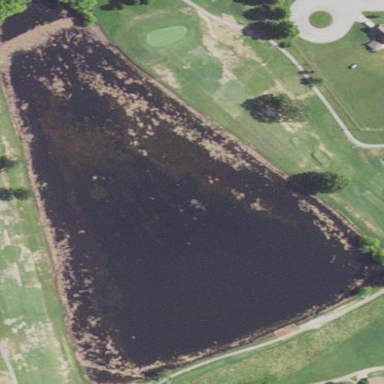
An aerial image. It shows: Picturesque pond acting as water hazard on golf course.